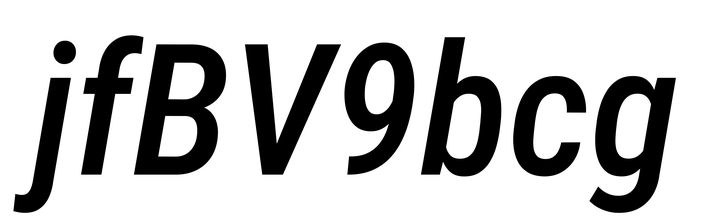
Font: Roboto-Italic_Condensed_Medium_Italic